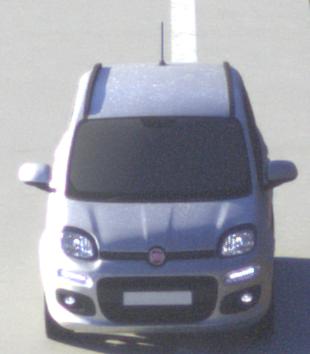
Make: Fiat
Model: Panda 1.2 8V
Detailed model: Panda (312)
Model produced from: 2013/02
Model produced until: 2013/12
Doors: 5
Color: white
Road condition: dry road
Daytime: sunrise or sunset
Contrast: high contrast